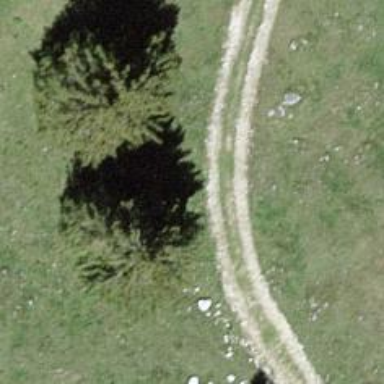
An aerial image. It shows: Grass track with Grade 4 tracktype.